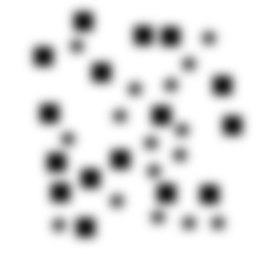
Squares: 16
Triangles: 0
Stars: 16
Total shapes: 32